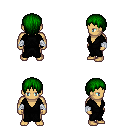
a pixel art fantasy rpg character, male body template, human, tanned skin, gray robe, magenta pants, green plain hairstyle, white cloth bandages, four views (front, back, left, right), 2x2 character sprite sheet, small pixel art, hard edges, no anti-aliasing